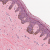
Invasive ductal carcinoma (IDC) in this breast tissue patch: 0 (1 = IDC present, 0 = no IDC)